Aerial crown-view tile of a tropical tree (Barro Colorado Island, Panama), acquired 20250124:
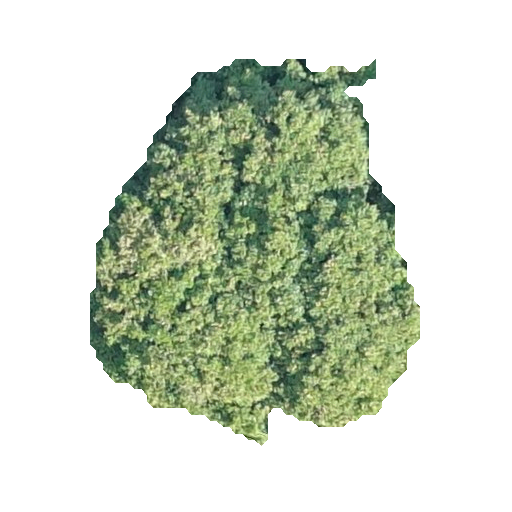
Species: Prioria copaifera
GBIF accepted scientific name: Prioria copaifera
Crown area: 137.173 m²